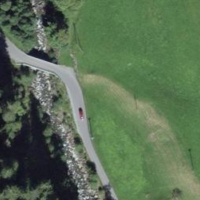
EUNIS habitat code: 52
Species observed at this site:
Geum rivale